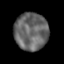
Tissue: skin
Cell type: Epithelial cells
Senescence score: 0.2757
Nuclear area (px): 1235
Mean DAPI intensity: 101.785